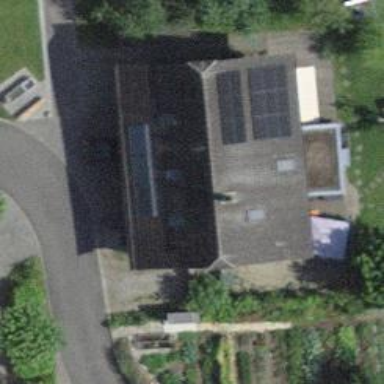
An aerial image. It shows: Solar power generator.